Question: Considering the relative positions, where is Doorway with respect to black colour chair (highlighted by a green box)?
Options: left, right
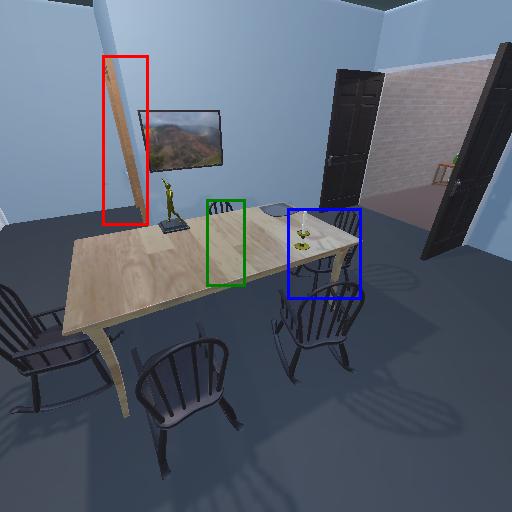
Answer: left